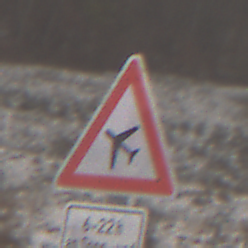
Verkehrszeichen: FlugbetriebRechts
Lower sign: ZeitangabenMitBeschraenkungAufWochentage4
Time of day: Midday
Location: Outdoor (Nature)
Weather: Overcast
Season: Winter
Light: Natural